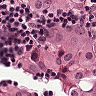
Metastatic tissue present: yes